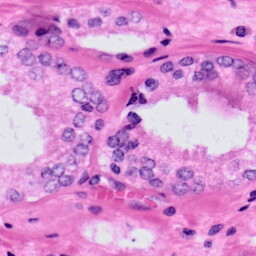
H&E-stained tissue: Prostate